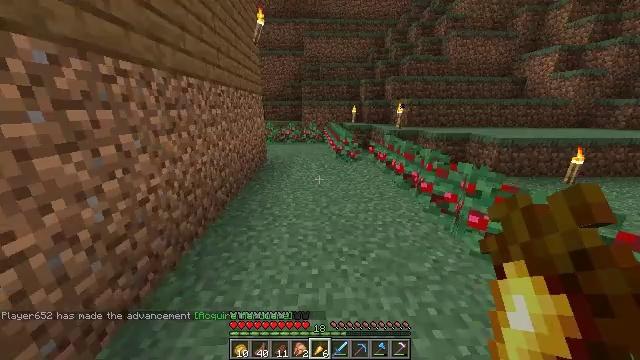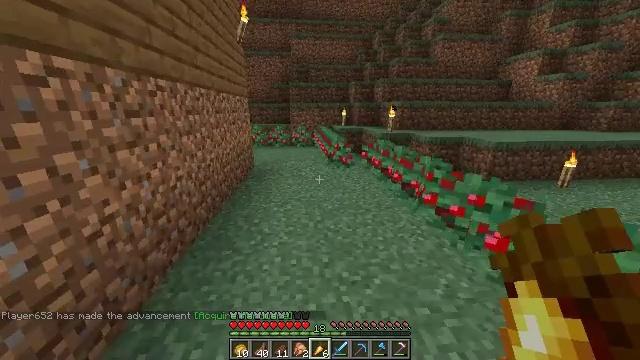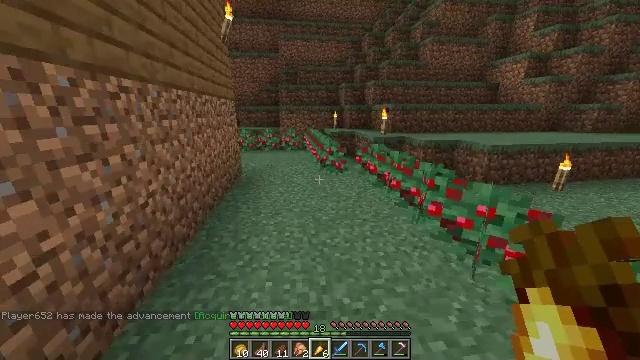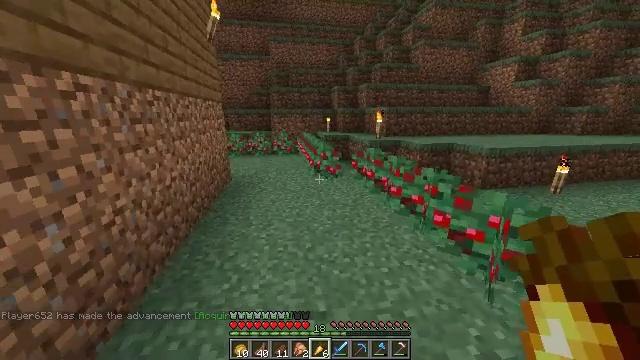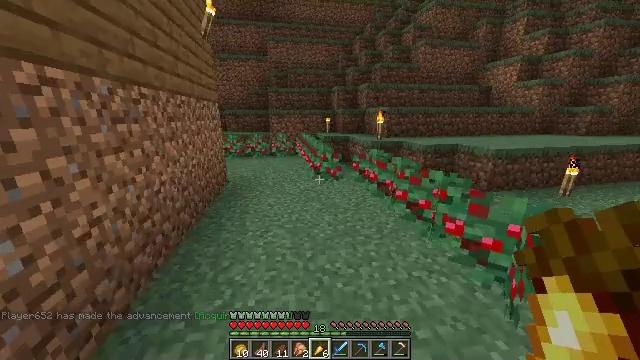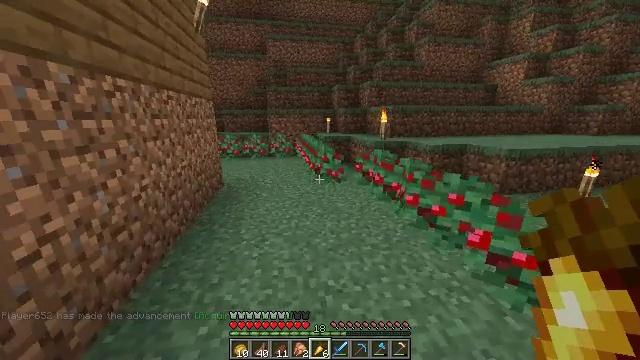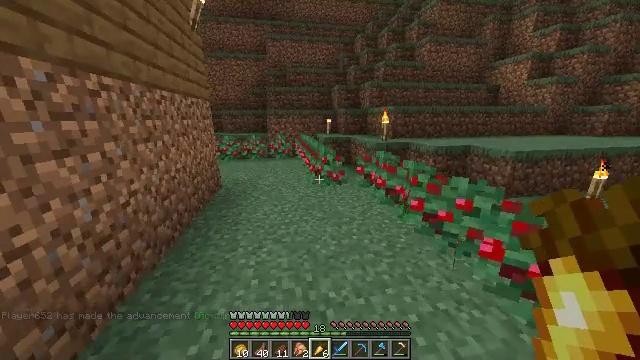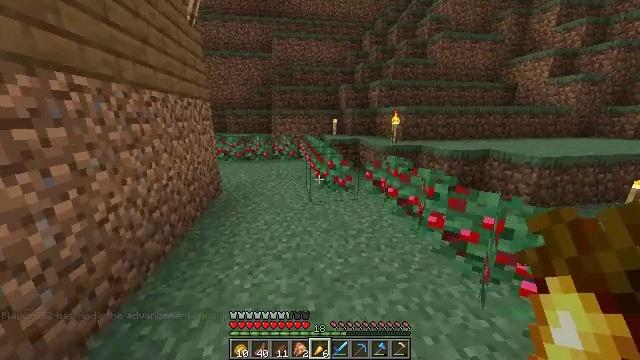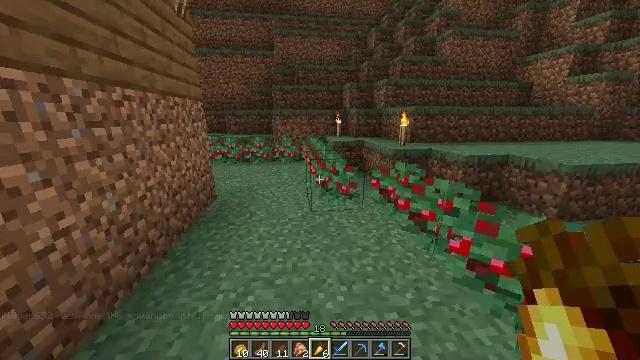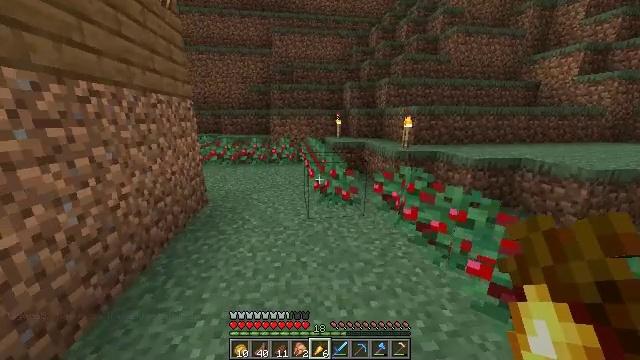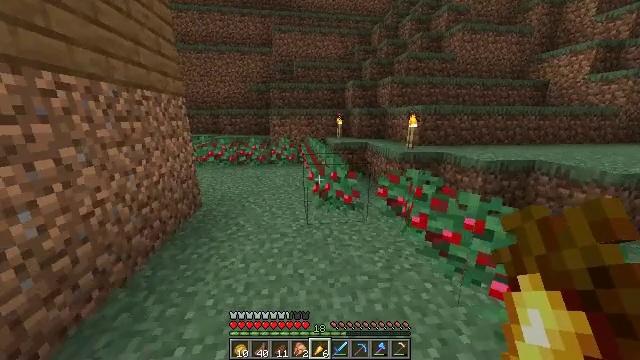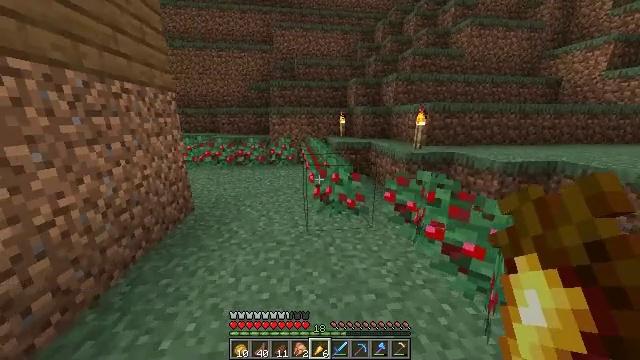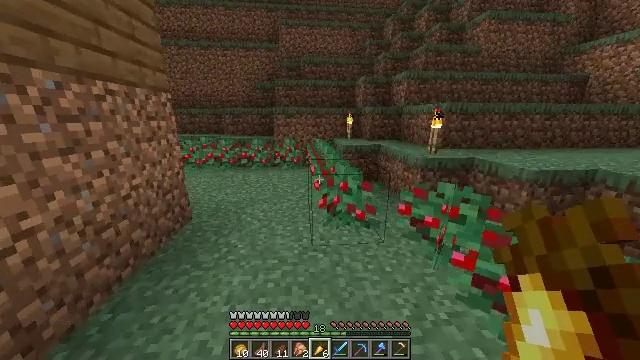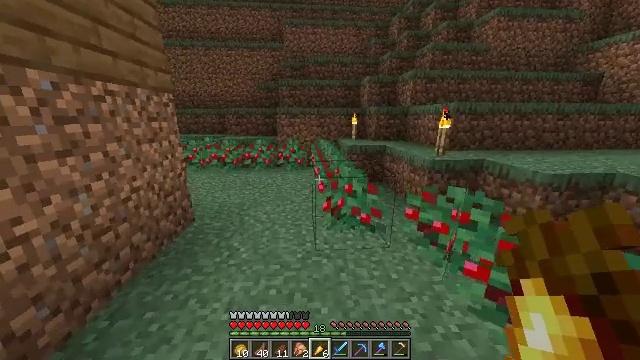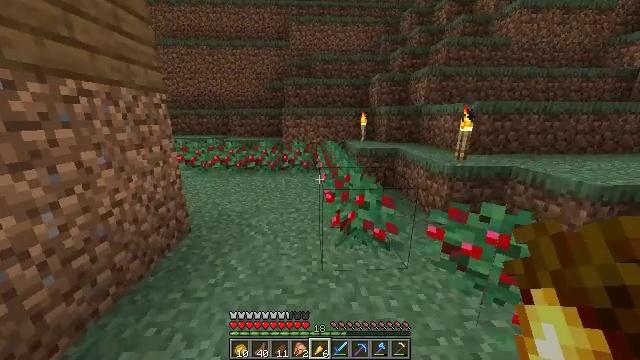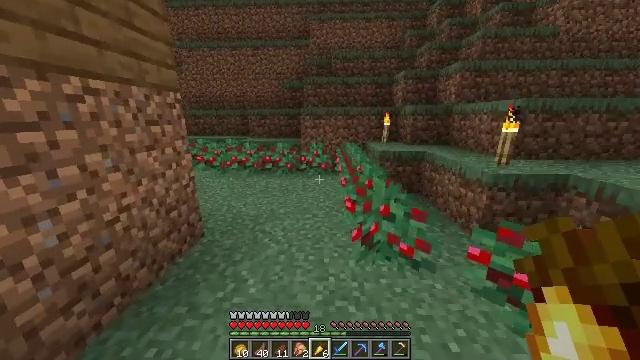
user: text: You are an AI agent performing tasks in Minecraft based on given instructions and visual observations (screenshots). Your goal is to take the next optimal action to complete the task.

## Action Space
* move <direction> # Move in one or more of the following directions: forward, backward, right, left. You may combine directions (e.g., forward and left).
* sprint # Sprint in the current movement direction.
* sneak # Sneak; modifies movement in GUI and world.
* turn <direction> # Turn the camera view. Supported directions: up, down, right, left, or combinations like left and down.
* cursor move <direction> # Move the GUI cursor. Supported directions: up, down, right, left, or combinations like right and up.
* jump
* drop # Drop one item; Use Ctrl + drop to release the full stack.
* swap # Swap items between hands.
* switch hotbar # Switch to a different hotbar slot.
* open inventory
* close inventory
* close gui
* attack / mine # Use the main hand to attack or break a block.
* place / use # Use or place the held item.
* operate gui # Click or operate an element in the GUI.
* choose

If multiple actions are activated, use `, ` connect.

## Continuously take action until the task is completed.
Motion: motion action
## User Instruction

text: Put iron, stick, and plank in the crafting grid to craft a tripwire hook.
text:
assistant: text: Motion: move forward, turn right
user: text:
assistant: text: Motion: move forward, turn right
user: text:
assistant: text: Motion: move forward, turn right
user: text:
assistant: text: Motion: move forward
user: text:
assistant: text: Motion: move forward
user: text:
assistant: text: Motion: move forward
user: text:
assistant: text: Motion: move forward, turn left
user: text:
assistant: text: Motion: move forward
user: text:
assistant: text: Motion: move forward, sprint
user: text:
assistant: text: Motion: move forward, sprint
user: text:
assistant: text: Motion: move forward, sprint
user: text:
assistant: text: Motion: move forward, sprint, turn left
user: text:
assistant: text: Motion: move forward, turn left
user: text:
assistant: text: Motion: move forward, turn left
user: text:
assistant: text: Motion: move forward, turn left
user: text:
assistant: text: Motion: move forward, turn left
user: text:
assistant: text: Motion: move forward, turn left
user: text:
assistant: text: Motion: move forward, turn left
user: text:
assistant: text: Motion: move forward, turn left
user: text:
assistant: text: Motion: move forward, turn left
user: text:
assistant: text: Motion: move forward, turn left
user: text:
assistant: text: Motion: move forward
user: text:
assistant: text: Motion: move forward
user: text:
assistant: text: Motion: move forward
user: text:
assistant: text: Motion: move forward, turn left
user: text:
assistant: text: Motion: move forward, turn left
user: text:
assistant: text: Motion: move forward, turn left
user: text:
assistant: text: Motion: move forward, sprint, turn left
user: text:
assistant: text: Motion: move forward, sprint, turn left
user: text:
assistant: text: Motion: move forward, sprint, turn left